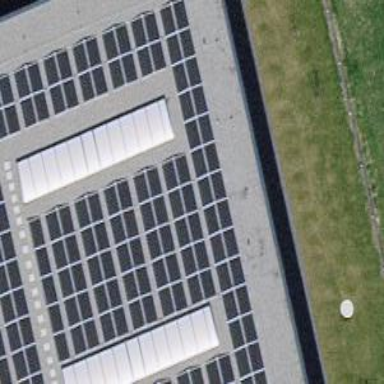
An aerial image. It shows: Solar power generator.